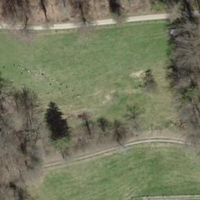
EUNIS habitat code: 44
Species observed at this site:
Teucrium scorodonia